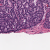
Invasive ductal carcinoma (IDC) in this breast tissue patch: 1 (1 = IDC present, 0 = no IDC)